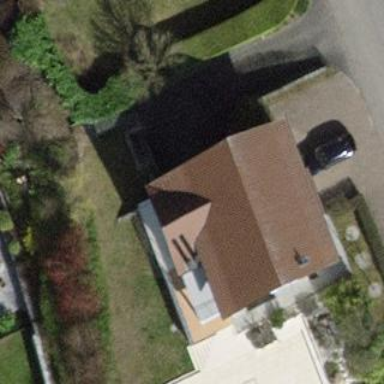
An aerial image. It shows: Detached building.